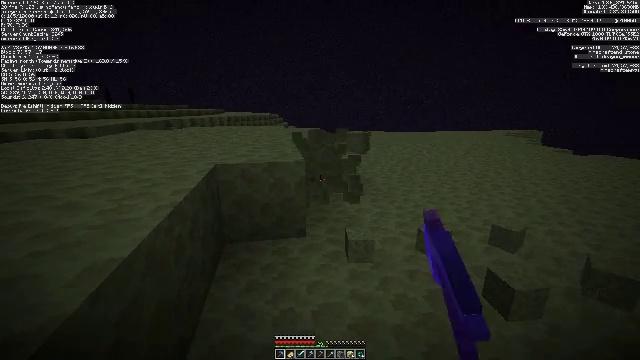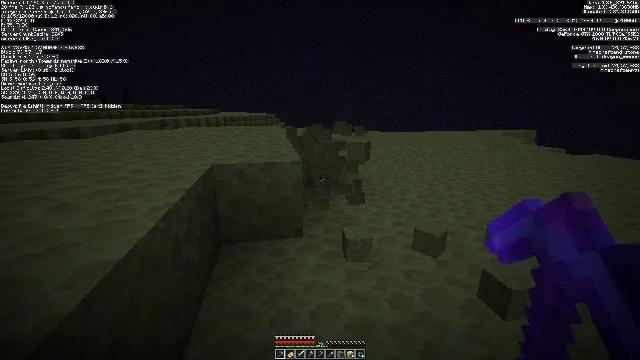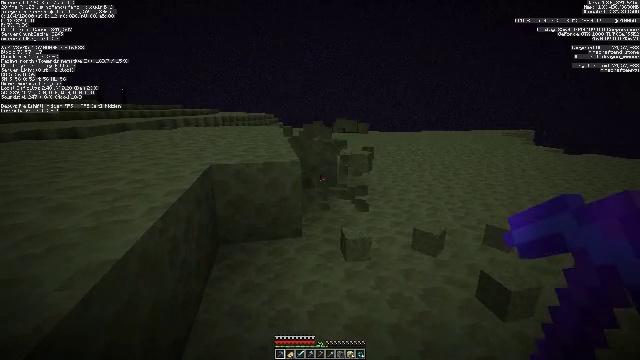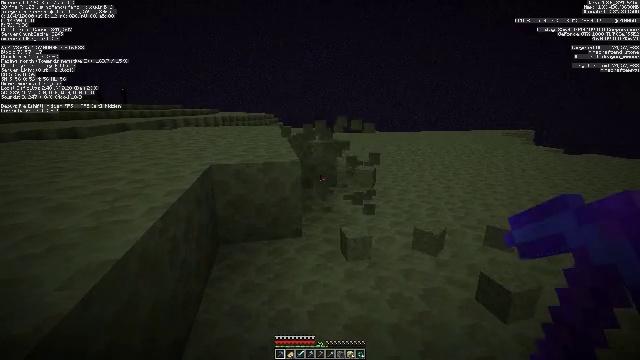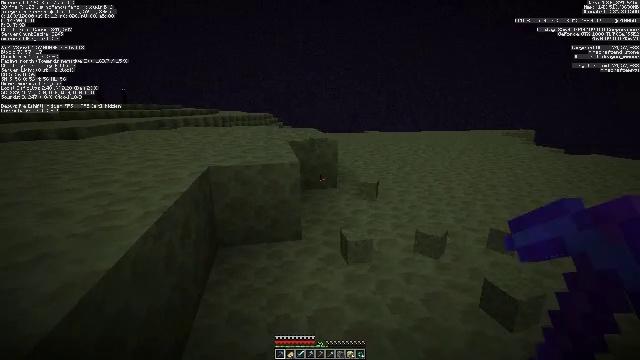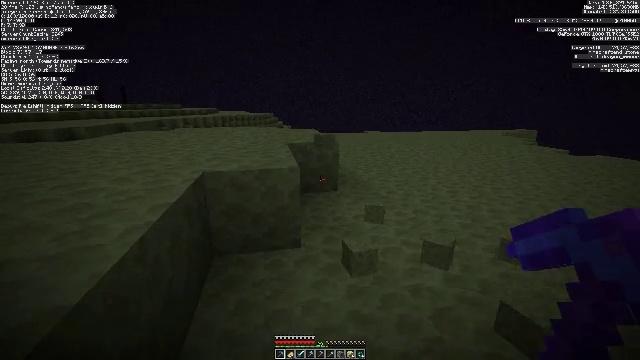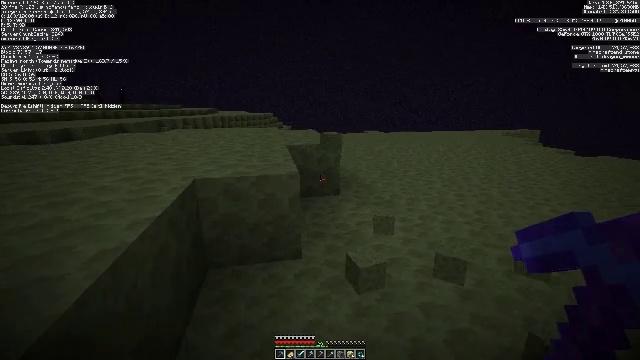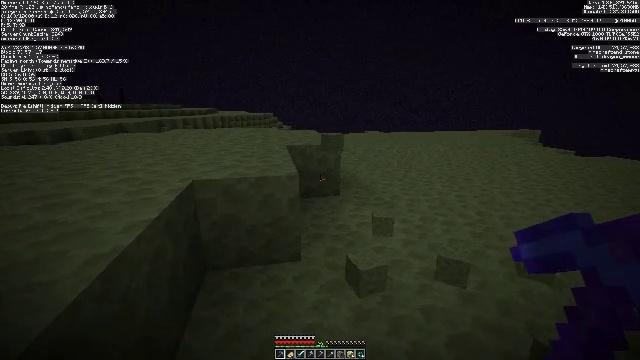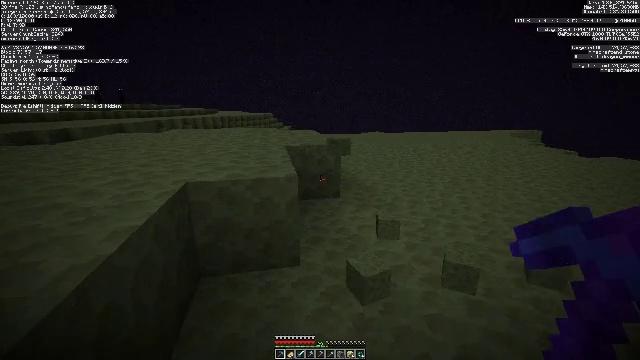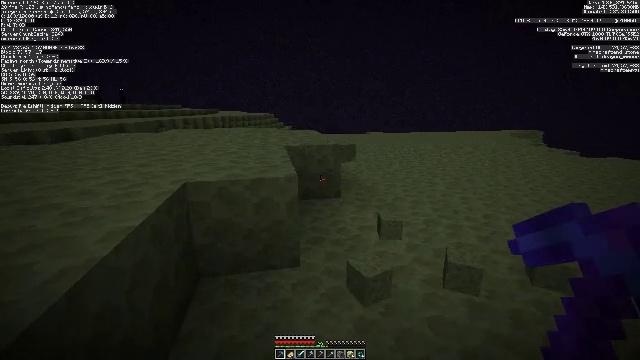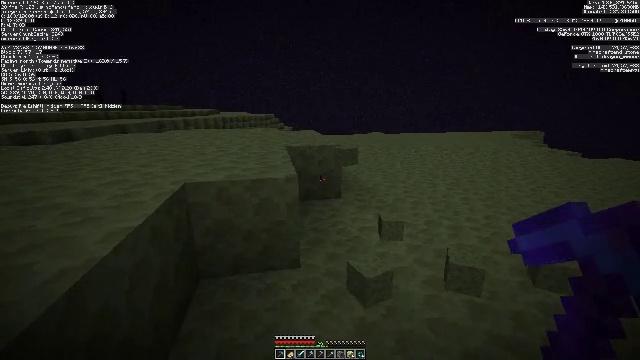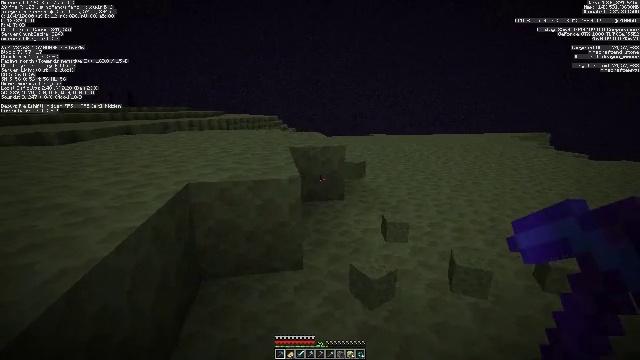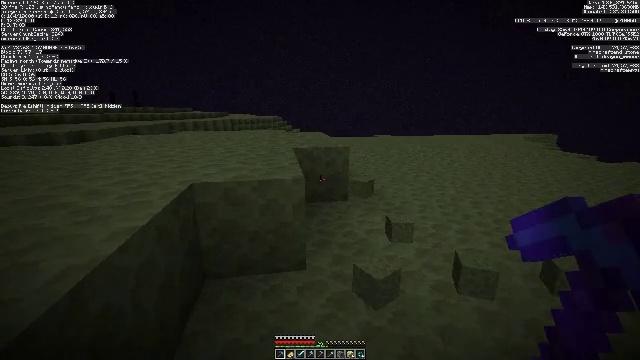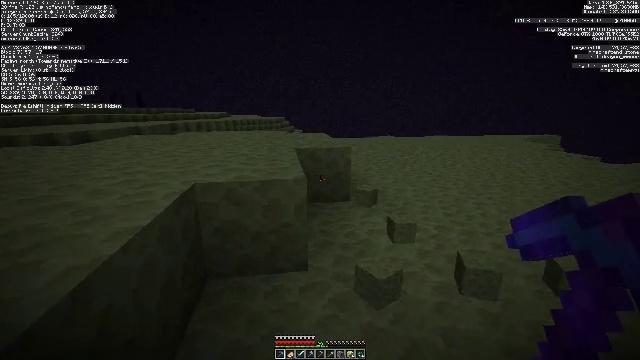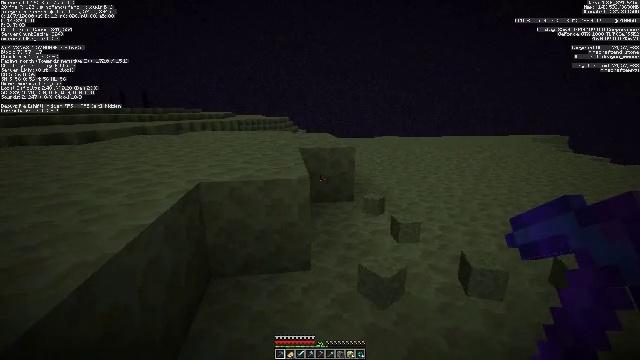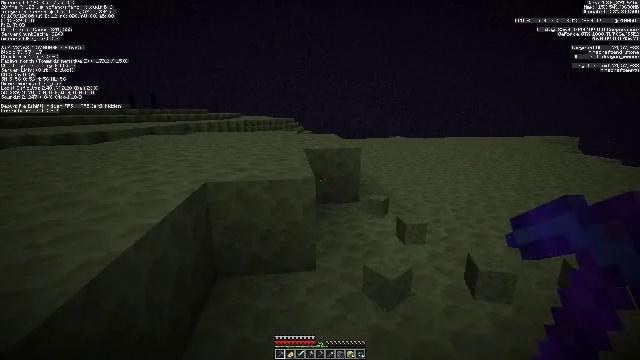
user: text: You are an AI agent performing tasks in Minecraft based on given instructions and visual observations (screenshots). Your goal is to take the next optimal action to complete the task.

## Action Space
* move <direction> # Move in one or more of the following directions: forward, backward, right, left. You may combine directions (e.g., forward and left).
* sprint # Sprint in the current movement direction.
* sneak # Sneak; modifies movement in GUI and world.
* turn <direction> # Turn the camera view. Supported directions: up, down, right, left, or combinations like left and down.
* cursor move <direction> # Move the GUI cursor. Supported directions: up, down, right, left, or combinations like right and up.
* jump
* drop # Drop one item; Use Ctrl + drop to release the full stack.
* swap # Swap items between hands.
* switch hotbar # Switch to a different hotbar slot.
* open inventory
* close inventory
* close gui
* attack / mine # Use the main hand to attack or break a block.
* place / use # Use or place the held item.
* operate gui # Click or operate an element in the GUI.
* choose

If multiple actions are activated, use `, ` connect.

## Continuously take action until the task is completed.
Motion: motion action
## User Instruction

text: Collect end stone for your base.
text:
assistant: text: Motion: attack / mine
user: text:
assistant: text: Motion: attack / mine
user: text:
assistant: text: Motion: attack / mine
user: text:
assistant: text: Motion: move forward, attack / mine
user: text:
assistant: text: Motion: move forward, attack / mine
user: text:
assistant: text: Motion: move forward, attack / mine
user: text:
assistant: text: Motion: attack / mine
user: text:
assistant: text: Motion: attack / mine
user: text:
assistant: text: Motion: attack / mine
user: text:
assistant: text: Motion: attack / mine
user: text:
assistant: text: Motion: attack / mine
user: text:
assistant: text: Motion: attack / mine
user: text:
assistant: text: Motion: attack / mine
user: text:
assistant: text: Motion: attack / mine
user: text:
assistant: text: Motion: turn left, attack / mine
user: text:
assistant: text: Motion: turn left, attack / mine
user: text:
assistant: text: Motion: move forward, turn left, attack / mine
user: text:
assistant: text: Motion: move forward, turn left, attack / mine
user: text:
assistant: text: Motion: attack / mine
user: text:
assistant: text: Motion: turn left, attack / mine
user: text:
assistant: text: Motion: attack / mine
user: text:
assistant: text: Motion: attack / mine
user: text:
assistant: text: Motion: attack / mine
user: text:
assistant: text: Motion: attack / mine
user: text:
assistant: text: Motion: attack / mine
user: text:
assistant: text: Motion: attack / mine
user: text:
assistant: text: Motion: attack / mine
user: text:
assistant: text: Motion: attack / mine
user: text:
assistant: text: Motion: attack / mine
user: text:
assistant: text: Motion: attack / mine